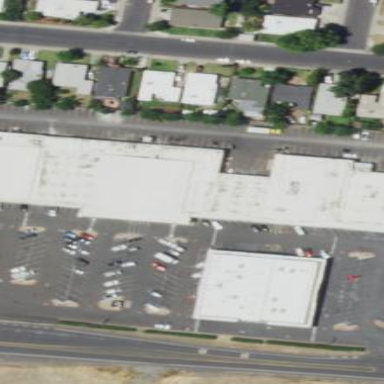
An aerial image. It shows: Commercial building.